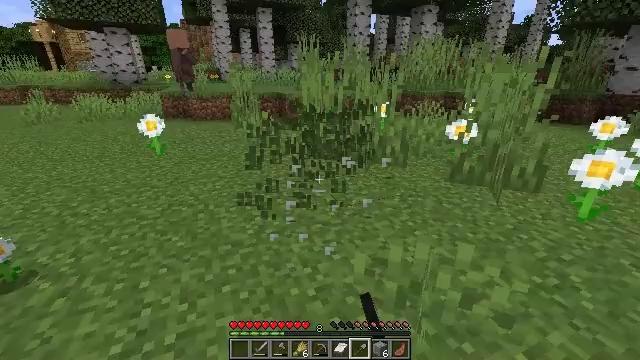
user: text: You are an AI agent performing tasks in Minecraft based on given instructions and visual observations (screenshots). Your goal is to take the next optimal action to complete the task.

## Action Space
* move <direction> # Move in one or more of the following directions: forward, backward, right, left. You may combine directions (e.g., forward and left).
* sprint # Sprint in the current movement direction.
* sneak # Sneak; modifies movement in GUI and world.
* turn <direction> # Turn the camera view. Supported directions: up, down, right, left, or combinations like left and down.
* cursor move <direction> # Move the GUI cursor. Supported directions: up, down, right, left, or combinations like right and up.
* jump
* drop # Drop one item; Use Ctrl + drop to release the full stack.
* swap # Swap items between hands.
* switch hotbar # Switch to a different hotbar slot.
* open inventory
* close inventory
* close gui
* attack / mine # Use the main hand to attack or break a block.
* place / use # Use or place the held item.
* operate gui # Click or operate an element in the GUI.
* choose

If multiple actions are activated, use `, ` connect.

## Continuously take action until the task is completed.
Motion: motion action
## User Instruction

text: Harvest the oxeye daisy.
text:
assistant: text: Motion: no_op